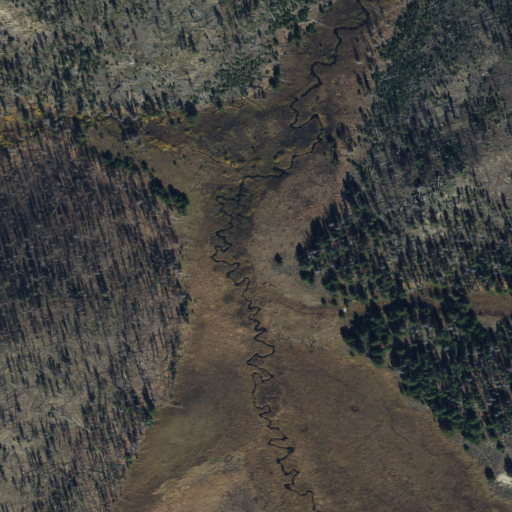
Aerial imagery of plain(s) in Idaho named Moose Meadows containing evergreen forest, herbaceous wetlands, shrub, woody wetlands, and grassland